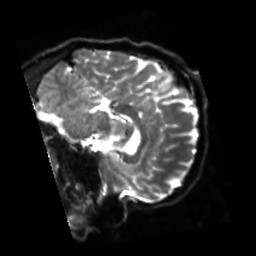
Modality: sbref
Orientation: sagittal
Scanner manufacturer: siemens
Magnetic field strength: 3 T
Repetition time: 4 s
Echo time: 0.0594 s